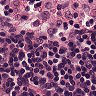
Metastatic tissue present: no